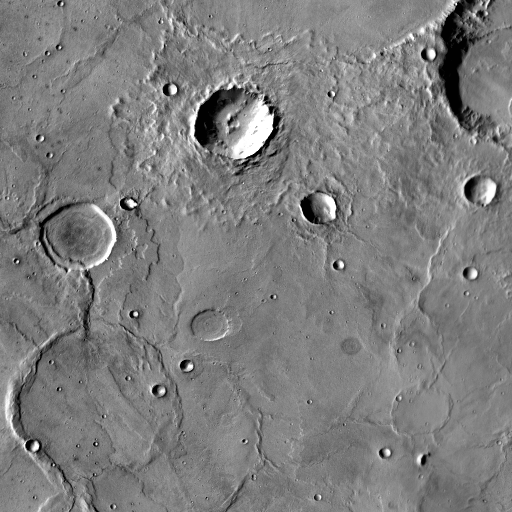
Crater classes present: Background, Other, Layered, Buried, Secondary